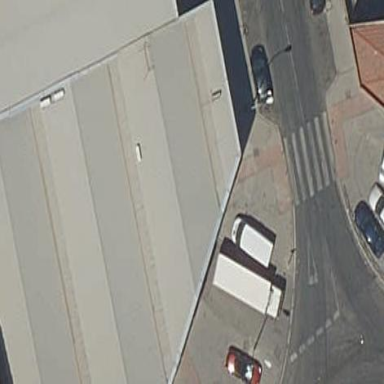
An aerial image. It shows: Industrial building.